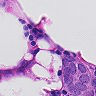
Metastatic tissue present: yes